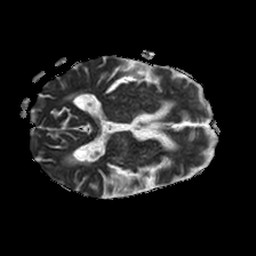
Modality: ADC
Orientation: axial
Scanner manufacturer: philips
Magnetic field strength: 1.5 T
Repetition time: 3.403 s
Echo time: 0.06922 s